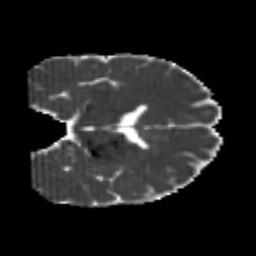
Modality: MD
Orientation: coronal
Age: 22
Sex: male
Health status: healthy
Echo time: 0.074 s